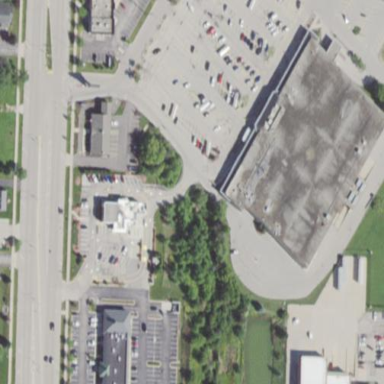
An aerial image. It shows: Retail area.